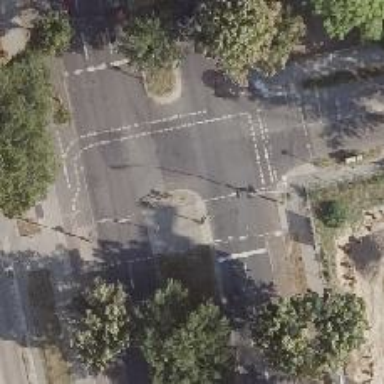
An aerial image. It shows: Road with traffic signals.